Question: I have a list of street names and of addresses. Now I want to find whether in the Address column there is any value that matches the one in Street name, then return the street name.

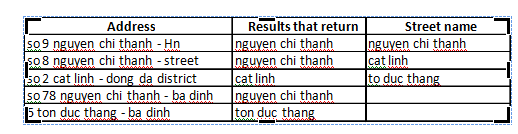
Answer: assume Adress column is 'A' Street_name column is 'C'. This code is not the most elegant but works.
'''
Private Sub DoTheJob()
Dim intRowStreetName As Integer
Dim intRowAdress As Integer
intRowStreetName = 1
intRowAdress = 1
strPartOfStreetName = "nguyen"
With Worksheets("Sheet1")
Do While .Cells(intRowStreetName, 3).Value <> Empty
intRowAdress = 1
If InStr(1, .Cells(intRowStreetName, 3).Value, strPartOfStreetName, vbTextCompare) > 0 Then
Do While .Cells(intRowAdress, 1).Value <> Empty
If InStr(1, .Cells(intRowAdress, 1).Value, .Cells(intRowStreetName, 3).Value, vbTextCompare) > 0 Then
.Cells(intRowAdress, 2).Value = .Cells(intRowStreetName, 3).Value
End If
intRowAdress = intRowAdress + 1
Loop
End If
intRowStreetName = intRowStreetName + 1
Loop
End With
End Sub
'''